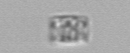
Label: Bacillariophyceae_morphotype1